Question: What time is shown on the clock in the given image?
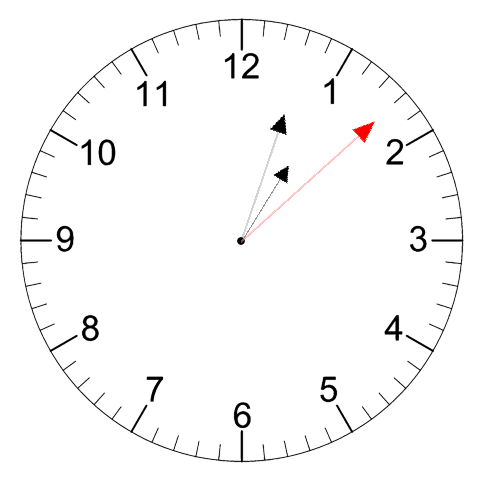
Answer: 01:03:08